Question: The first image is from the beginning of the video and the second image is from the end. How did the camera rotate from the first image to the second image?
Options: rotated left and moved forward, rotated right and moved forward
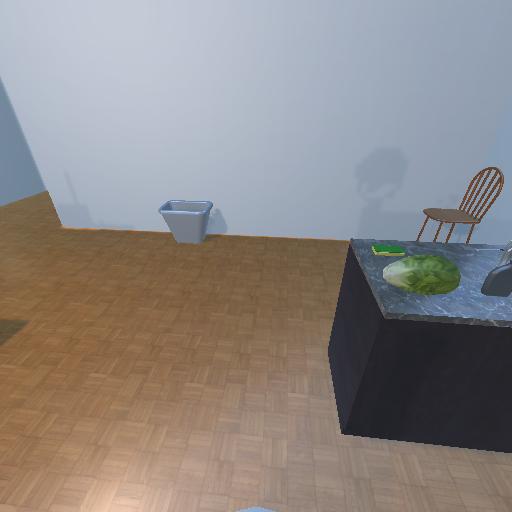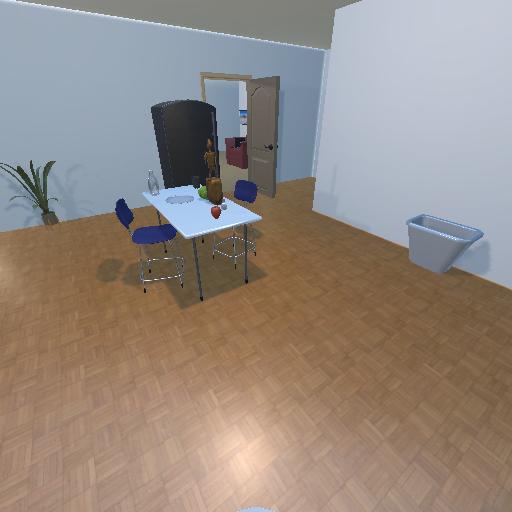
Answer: rotated left and moved forward